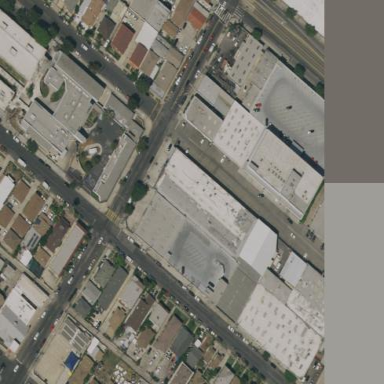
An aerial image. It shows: Industrial building.